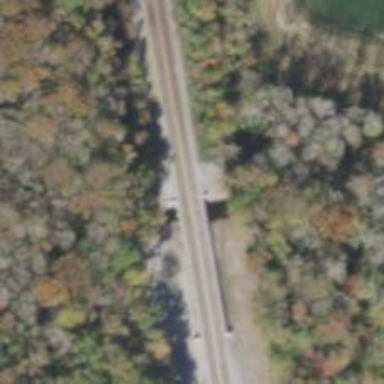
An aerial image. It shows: Railway bridge.